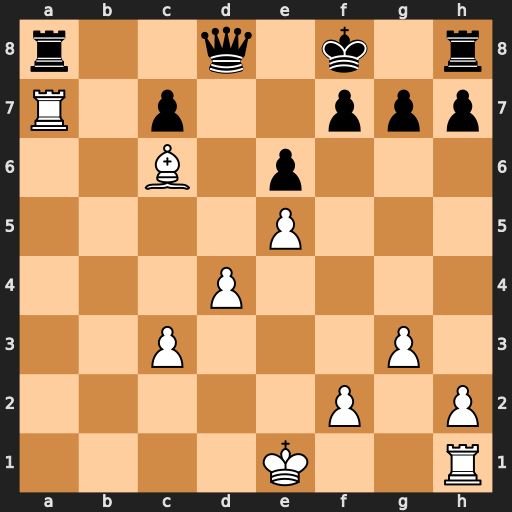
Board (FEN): r2q1k1r/R1p2ppp/2B1p3/4P3/3P4/2P3P1/5P1P/4K2R
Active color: w
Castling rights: K
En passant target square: -
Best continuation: Rxa8 Ke7 Rxd8